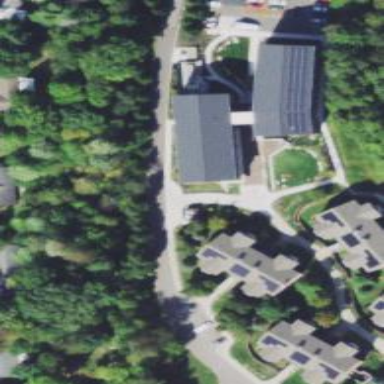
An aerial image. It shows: Dormitory building.